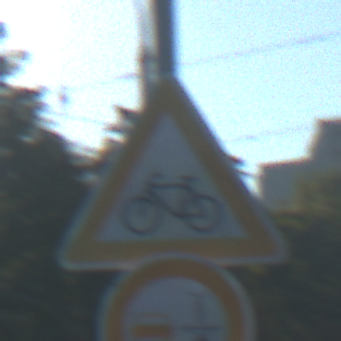
Verkehrszeichen: RadverkehrRechts
Zusatzzeichen unten: VerbotUeberholenEinspurigeFahrzeuge
Umgebung: Outdoor, Urban
Tageszeit: MorningAfternoon
Wetter: Clear
Licht: Natural
Jahreszeit: NotSpecified
Kontrast: HighContrast